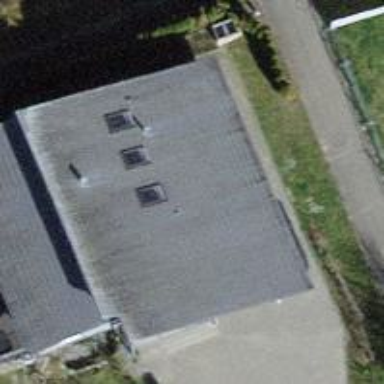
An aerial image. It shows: Building.